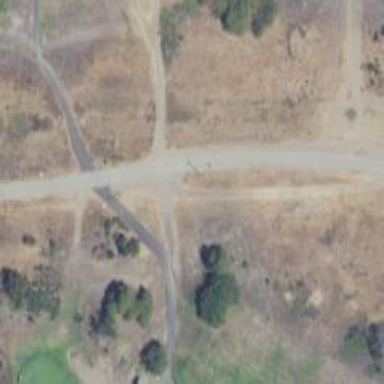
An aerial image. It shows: Path designated for golf carts.